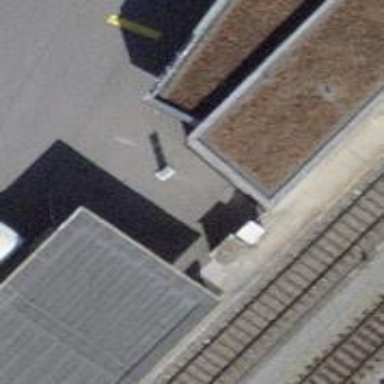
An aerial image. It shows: Toilets are available here.